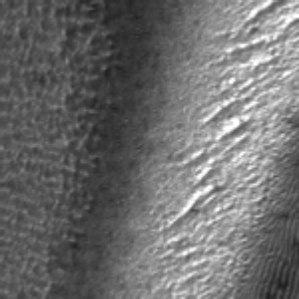
Label: frost